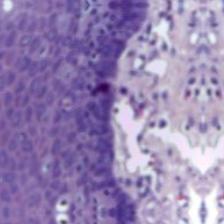
Diagnosis: Normal